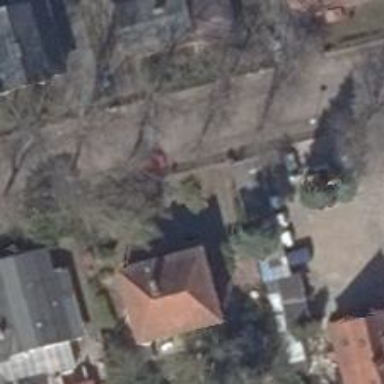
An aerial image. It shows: Driveway.